Field crop: maize
Growth stage: 1
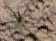
Species: salsola